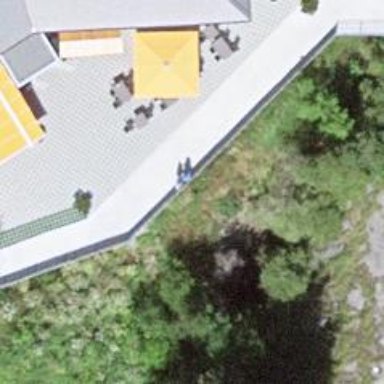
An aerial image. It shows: Path.